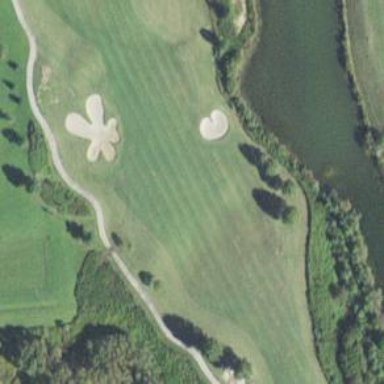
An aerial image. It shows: View of golf hole.